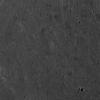
Label: not_dusty